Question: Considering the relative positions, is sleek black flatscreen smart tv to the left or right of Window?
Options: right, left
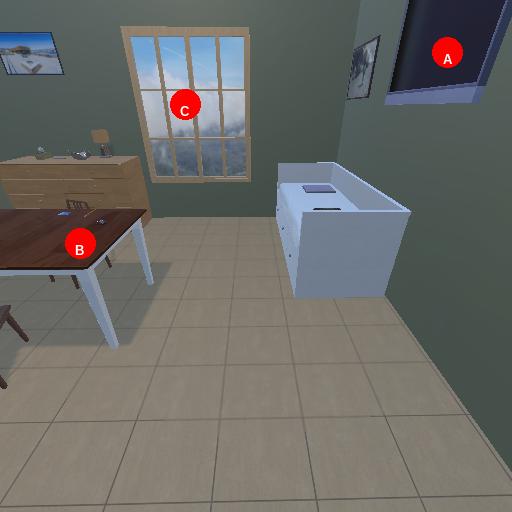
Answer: right